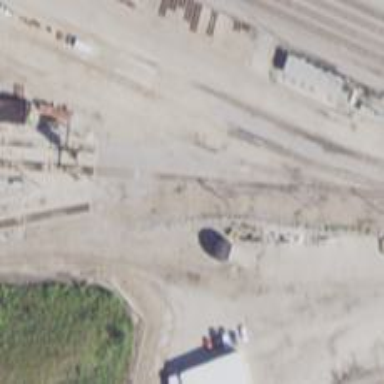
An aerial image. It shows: Abandoned railway yard.